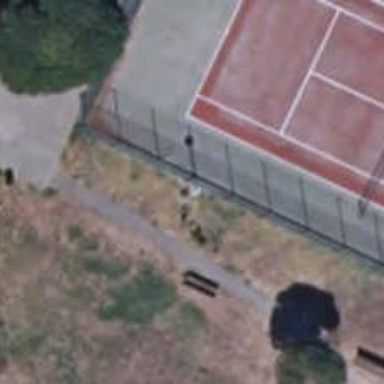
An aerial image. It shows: Bench.